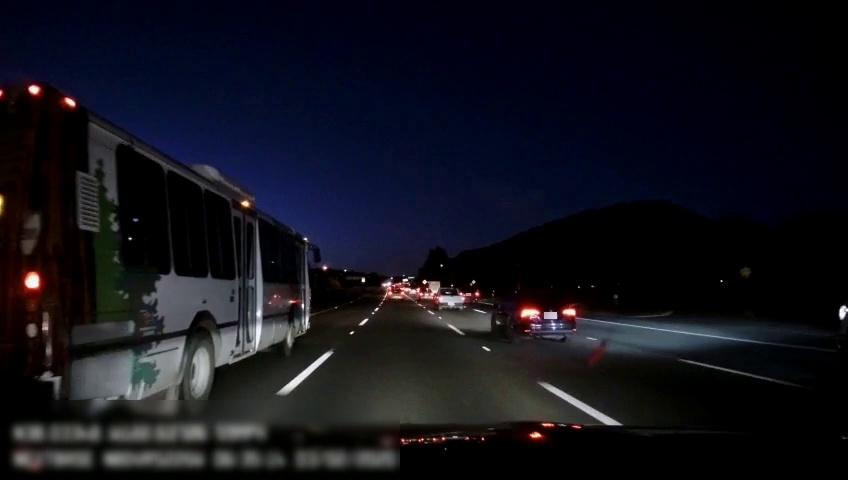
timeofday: Night
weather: Other
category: Drivable Space
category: Vehicles | Bus
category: Vehicles | SUV
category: Vehicles | Car
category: Vehicles | Car
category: Vehicles | Truck
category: Vehicles | Car
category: Vehicles | Car
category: Vehicles | Truck
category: Lanes | Alternate Lane
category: Lanes | Current Lane
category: Lanes | Current Lane
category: Lanes | Alternate Lane
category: Lanes | Alternate Lane
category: Traffic | Signs